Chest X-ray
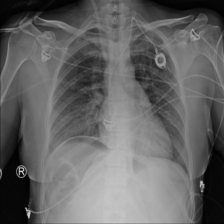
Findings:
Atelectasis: negative
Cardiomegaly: negative
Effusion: negative
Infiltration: negative
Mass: negative
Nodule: negative
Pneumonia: negative
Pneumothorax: negative
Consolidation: negative
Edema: negative
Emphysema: negative
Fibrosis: negative
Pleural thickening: negative
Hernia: negative